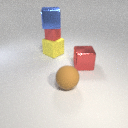
large brown rubber sphere to the left of large red metal cube